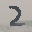
Label: 2